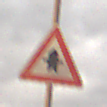
Verkehrszeichen: Vorfahrt
Umgebung: Outdoor, Nature
Tageszeit: Midday
Wetter: Overcast
Licht: Natural
Jahreszeit: NotSpecified
Kontrast: LowContrast